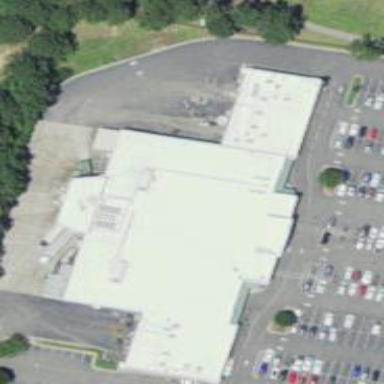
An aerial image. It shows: Supermarket.